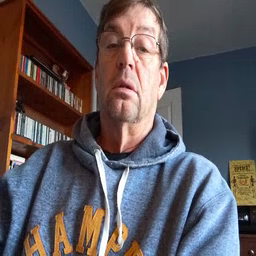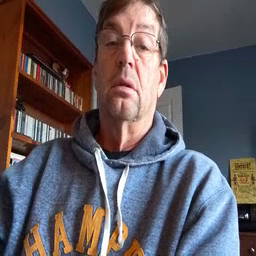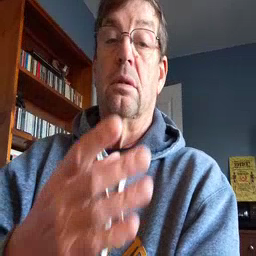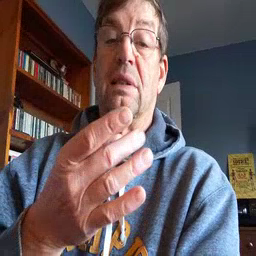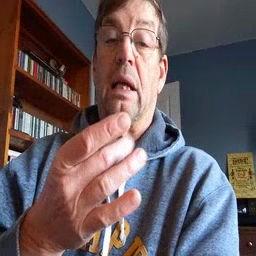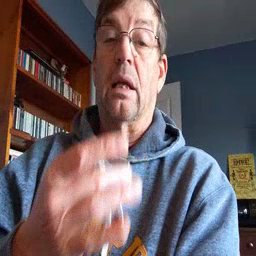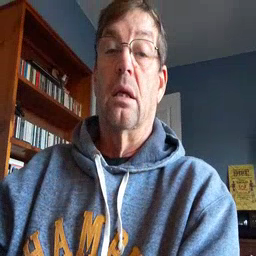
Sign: sticky